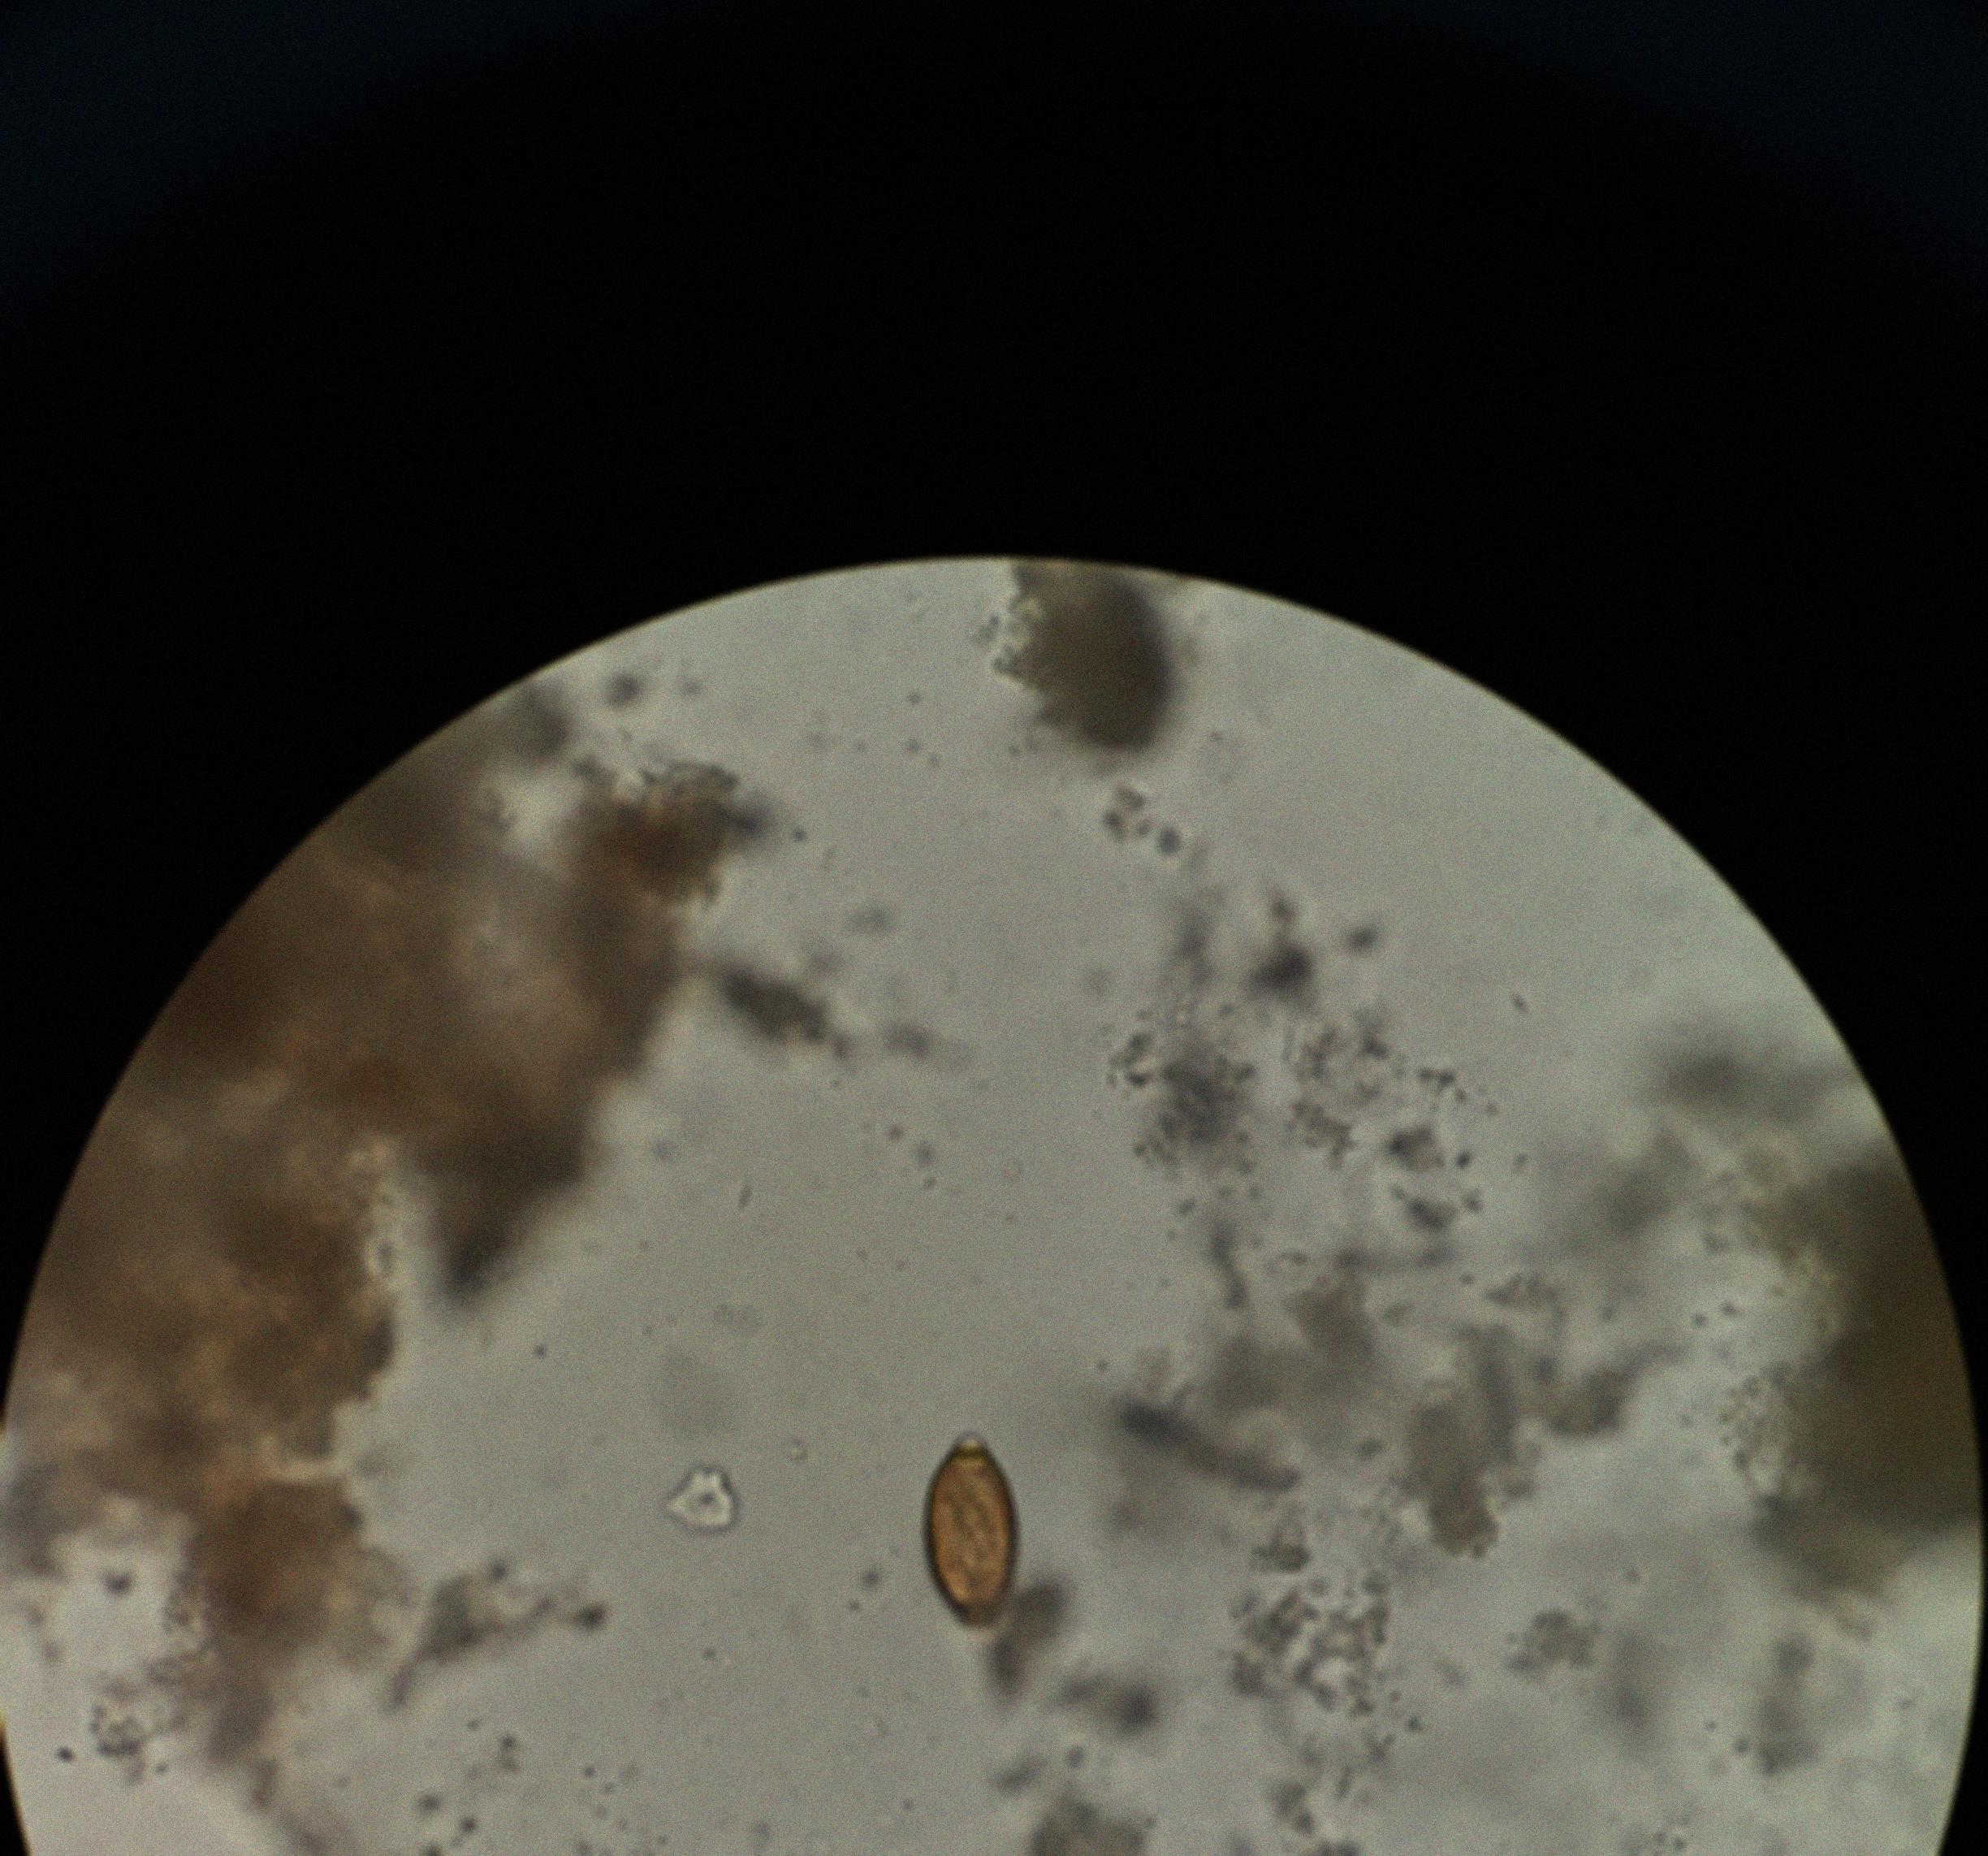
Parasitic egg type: Trichuris trichiura